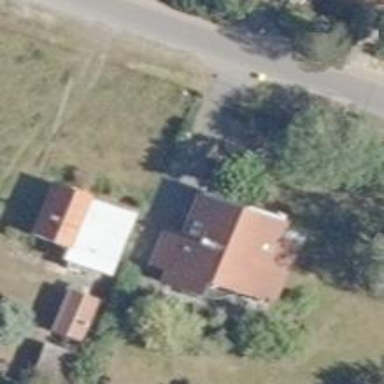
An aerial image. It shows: Simple and straightforward house.